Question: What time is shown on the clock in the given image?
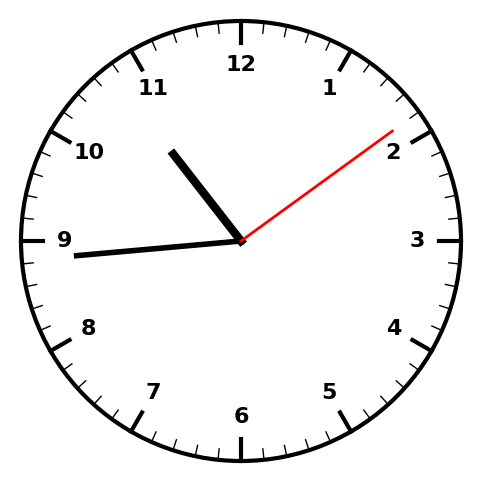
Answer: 10:44:09